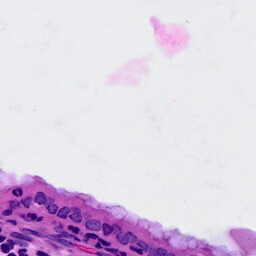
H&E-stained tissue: Cervix